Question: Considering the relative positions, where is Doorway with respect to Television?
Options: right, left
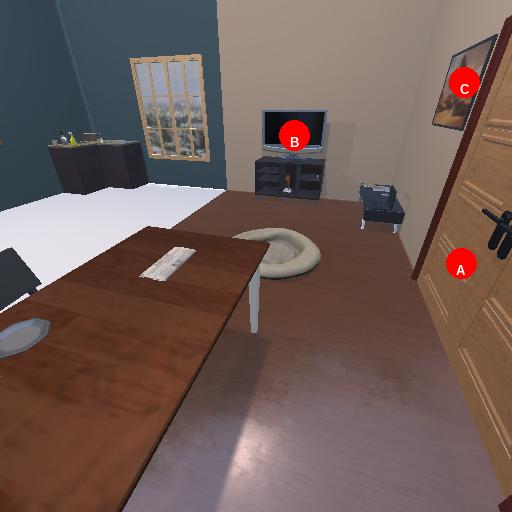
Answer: right